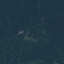
Label: Forest